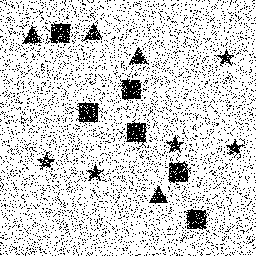
Squares: 6
Triangles: 4
Stars: 5
Total shapes: 15